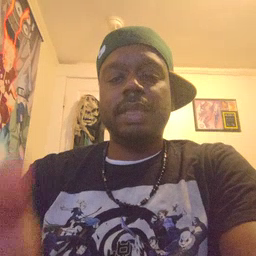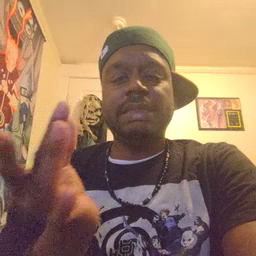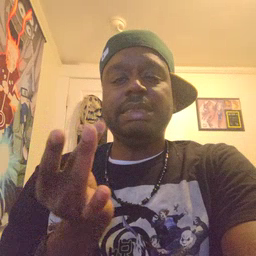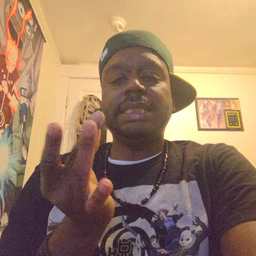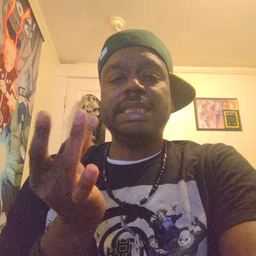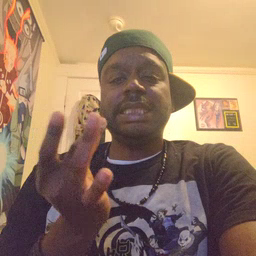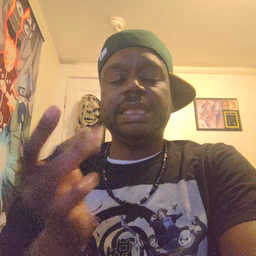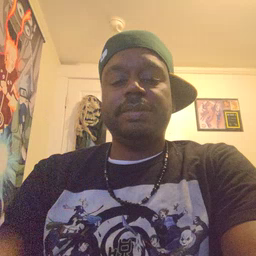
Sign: sticky